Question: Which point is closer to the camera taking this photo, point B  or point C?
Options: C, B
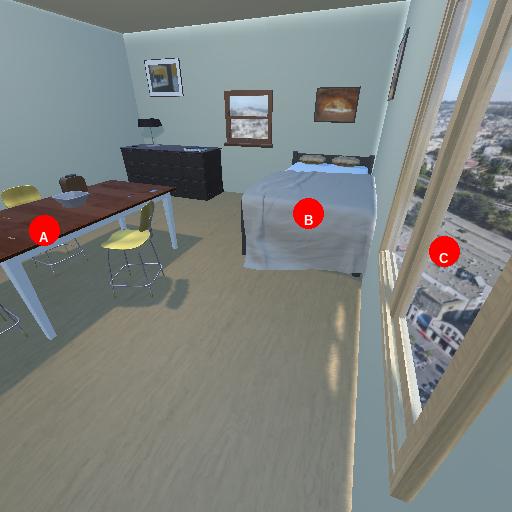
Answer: C